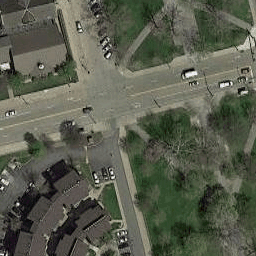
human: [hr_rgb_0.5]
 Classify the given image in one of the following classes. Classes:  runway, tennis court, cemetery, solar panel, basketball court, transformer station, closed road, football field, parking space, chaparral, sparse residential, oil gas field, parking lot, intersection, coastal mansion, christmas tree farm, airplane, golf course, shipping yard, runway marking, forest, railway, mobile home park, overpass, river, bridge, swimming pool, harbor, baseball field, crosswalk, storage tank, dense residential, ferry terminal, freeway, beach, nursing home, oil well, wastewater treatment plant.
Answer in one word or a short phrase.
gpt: intersection